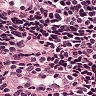
Metastatic tissue present: no